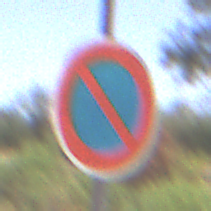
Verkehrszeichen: EingeschraenktesHalteverbot
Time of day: Midday
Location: Outdoor (RoadRail)
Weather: Clear
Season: NotSpecified
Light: Natural